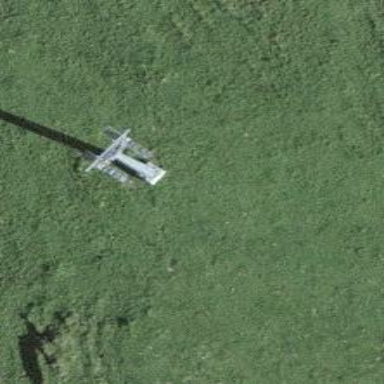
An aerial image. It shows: Pylon used for aerialway.